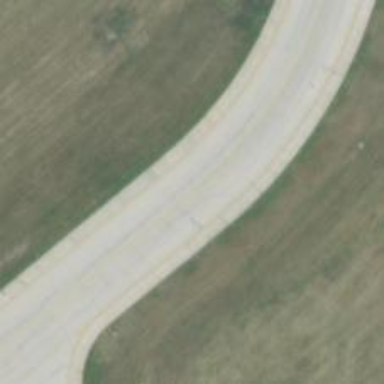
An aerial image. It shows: Asphalt taxiway at the airport.